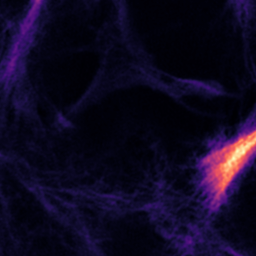
Label: Super-resolution F-actin image